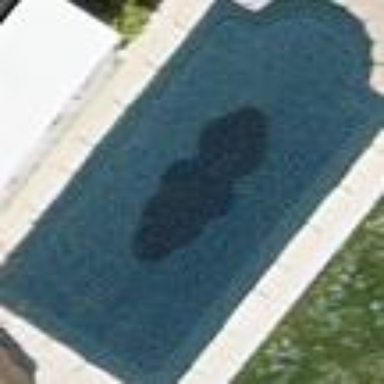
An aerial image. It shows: Swimming pool located in leisure land.